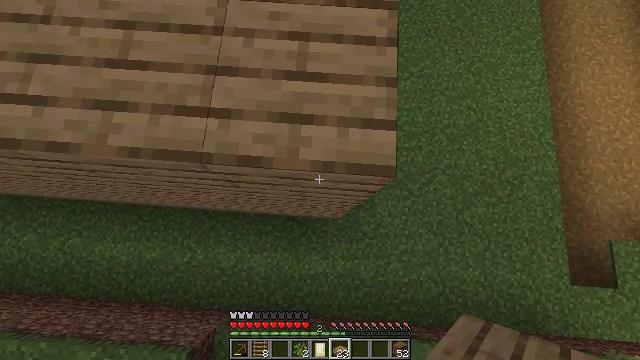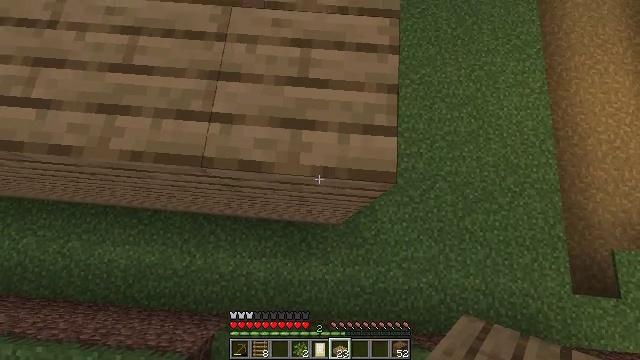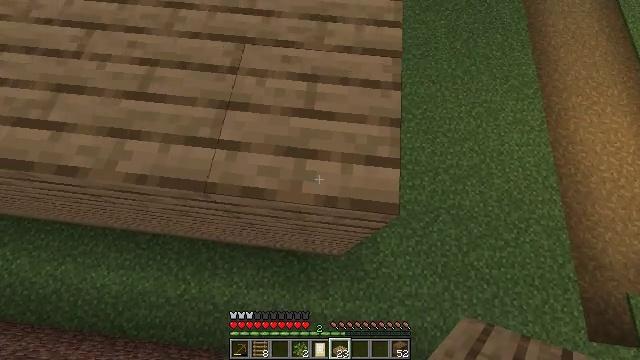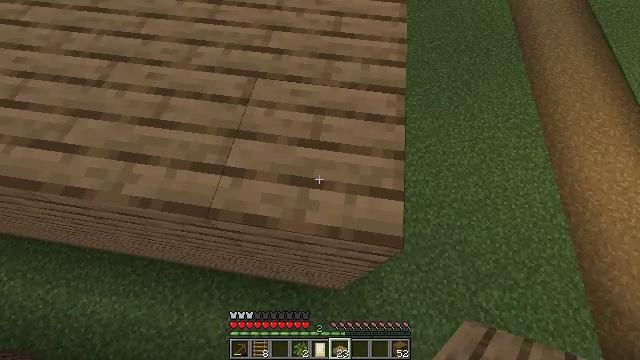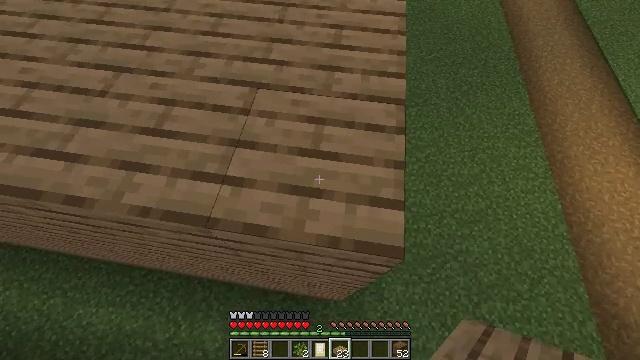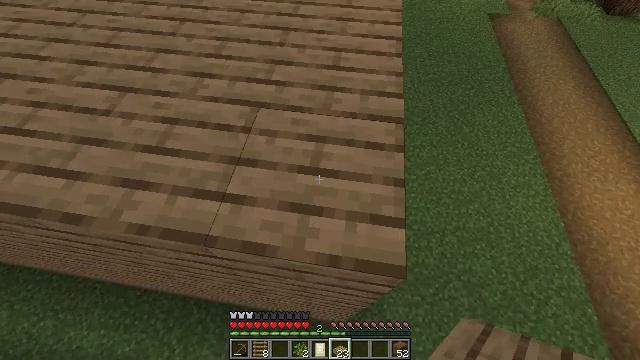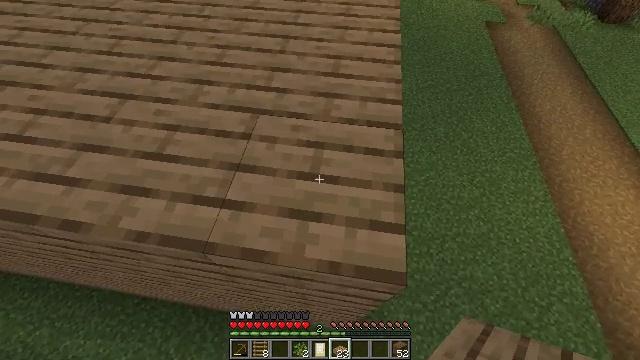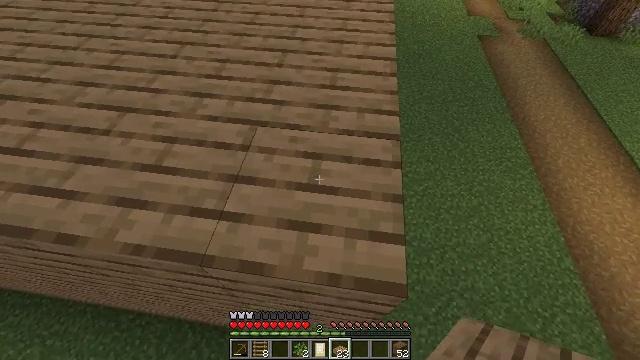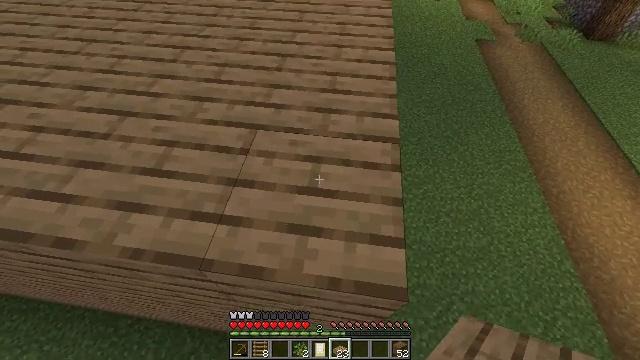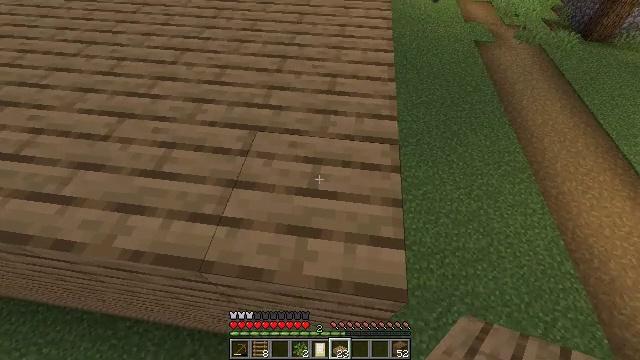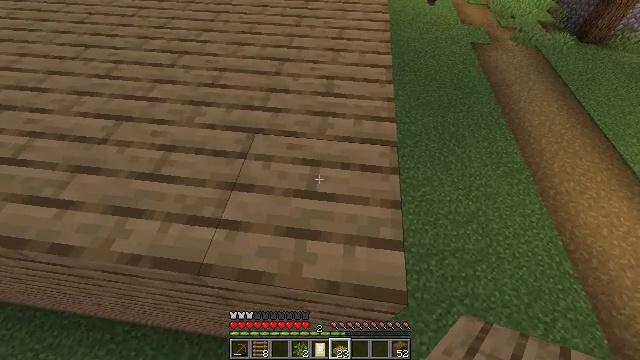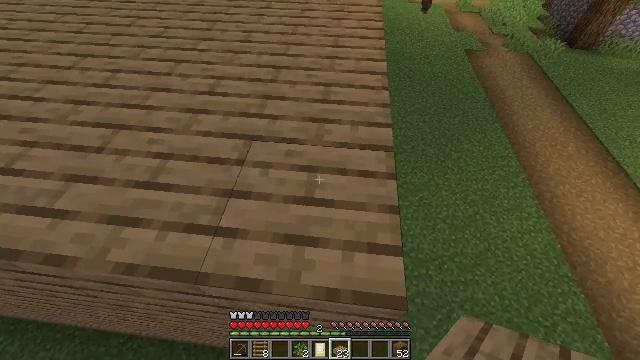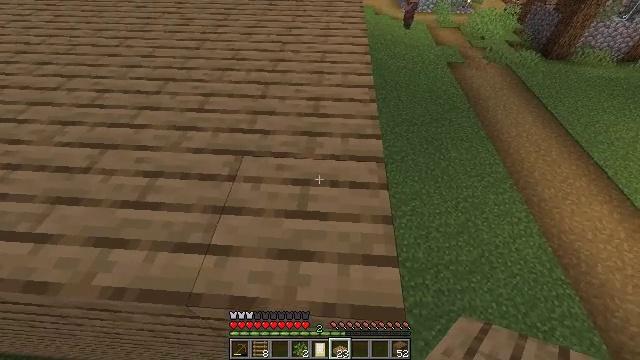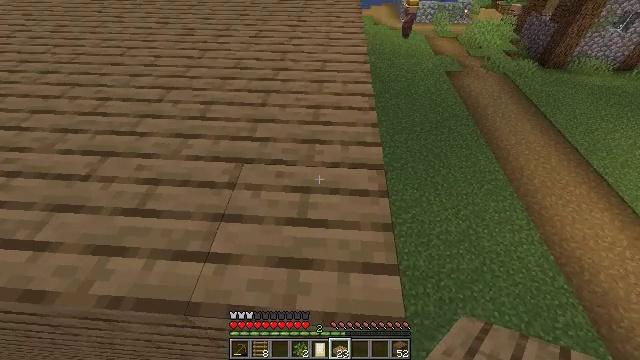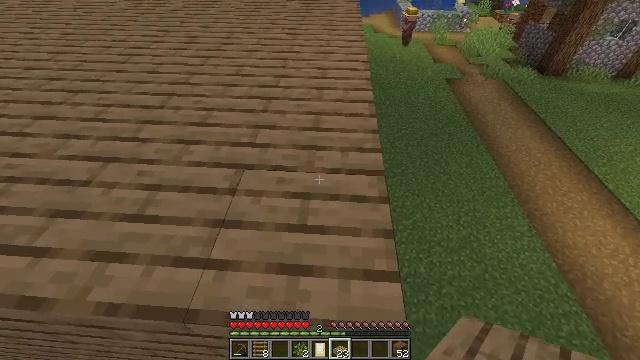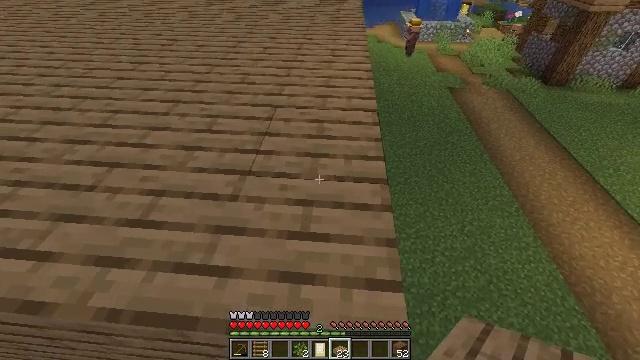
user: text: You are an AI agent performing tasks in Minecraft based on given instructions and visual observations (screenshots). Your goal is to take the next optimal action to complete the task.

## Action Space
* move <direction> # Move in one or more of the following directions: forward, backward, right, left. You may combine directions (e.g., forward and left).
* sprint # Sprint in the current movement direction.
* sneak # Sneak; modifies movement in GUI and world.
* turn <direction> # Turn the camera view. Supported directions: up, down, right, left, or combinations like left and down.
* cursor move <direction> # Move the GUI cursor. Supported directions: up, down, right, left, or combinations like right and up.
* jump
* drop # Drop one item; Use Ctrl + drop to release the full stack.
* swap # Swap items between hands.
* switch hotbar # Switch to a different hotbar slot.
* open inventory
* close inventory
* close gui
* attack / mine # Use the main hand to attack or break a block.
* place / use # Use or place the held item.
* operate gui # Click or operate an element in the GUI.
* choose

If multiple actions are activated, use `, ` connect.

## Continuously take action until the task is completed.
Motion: motion action
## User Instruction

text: Remove an oak slab from the inventory.
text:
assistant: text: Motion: sneak, turn up
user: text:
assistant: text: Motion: sneak, turn left and up
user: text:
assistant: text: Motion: sneak, turn left and up
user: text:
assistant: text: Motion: sneak, turn up
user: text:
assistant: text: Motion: sneak, turn up
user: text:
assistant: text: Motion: sneak, turn up
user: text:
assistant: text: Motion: sneak, turn up
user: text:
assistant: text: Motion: sneak
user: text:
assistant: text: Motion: sneak
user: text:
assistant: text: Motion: sneak
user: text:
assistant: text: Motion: sneak, turn up
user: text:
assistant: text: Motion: sneak, turn right and up
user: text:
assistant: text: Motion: sneak, turn up
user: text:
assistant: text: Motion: sneak, turn up
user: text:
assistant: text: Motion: sneak, turn up
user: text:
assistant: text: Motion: sneak
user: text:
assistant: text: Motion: sneak
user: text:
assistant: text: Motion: sneak
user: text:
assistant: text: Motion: sneak
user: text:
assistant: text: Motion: sneak, drop
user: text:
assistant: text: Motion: sneak, drop
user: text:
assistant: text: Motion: sneak, drop
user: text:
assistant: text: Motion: sneak, drop
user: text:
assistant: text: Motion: sneak, drop
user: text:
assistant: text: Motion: sneak, drop